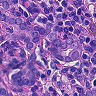
Metastatic tissue present: yes